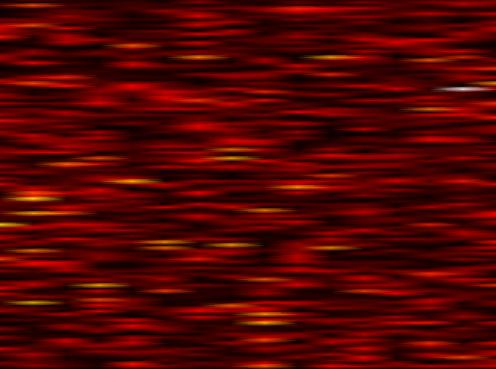
Label: WOLA